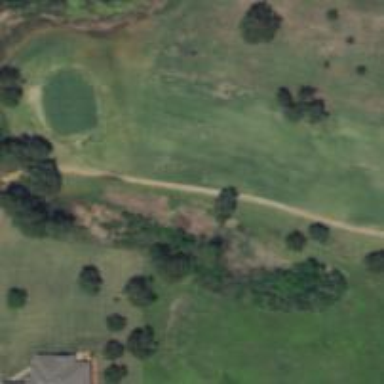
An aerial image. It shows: Path used for both walking and golf.